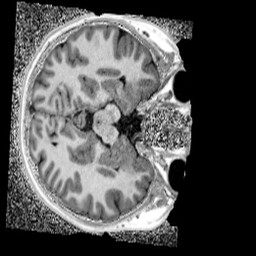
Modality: UNIT1_denoised
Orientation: axial
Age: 11
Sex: male
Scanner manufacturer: siemens
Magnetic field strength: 3 T
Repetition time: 4 s
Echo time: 0.00299 s